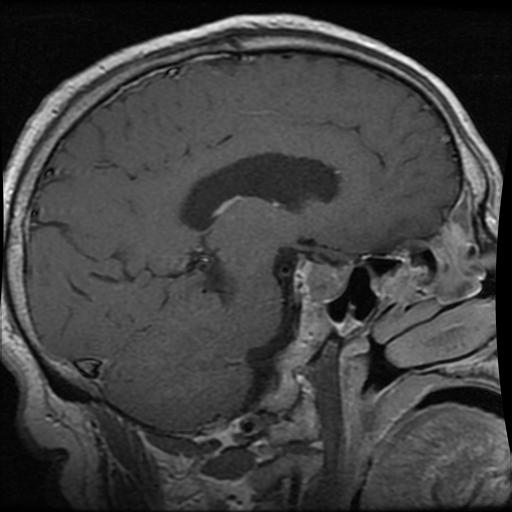
Label: pituitary